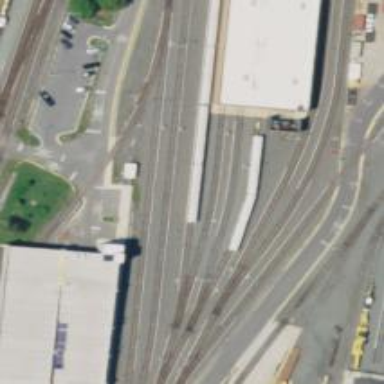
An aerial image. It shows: Electrified rail passing through service yard.